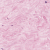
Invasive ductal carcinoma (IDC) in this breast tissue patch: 0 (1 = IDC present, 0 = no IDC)